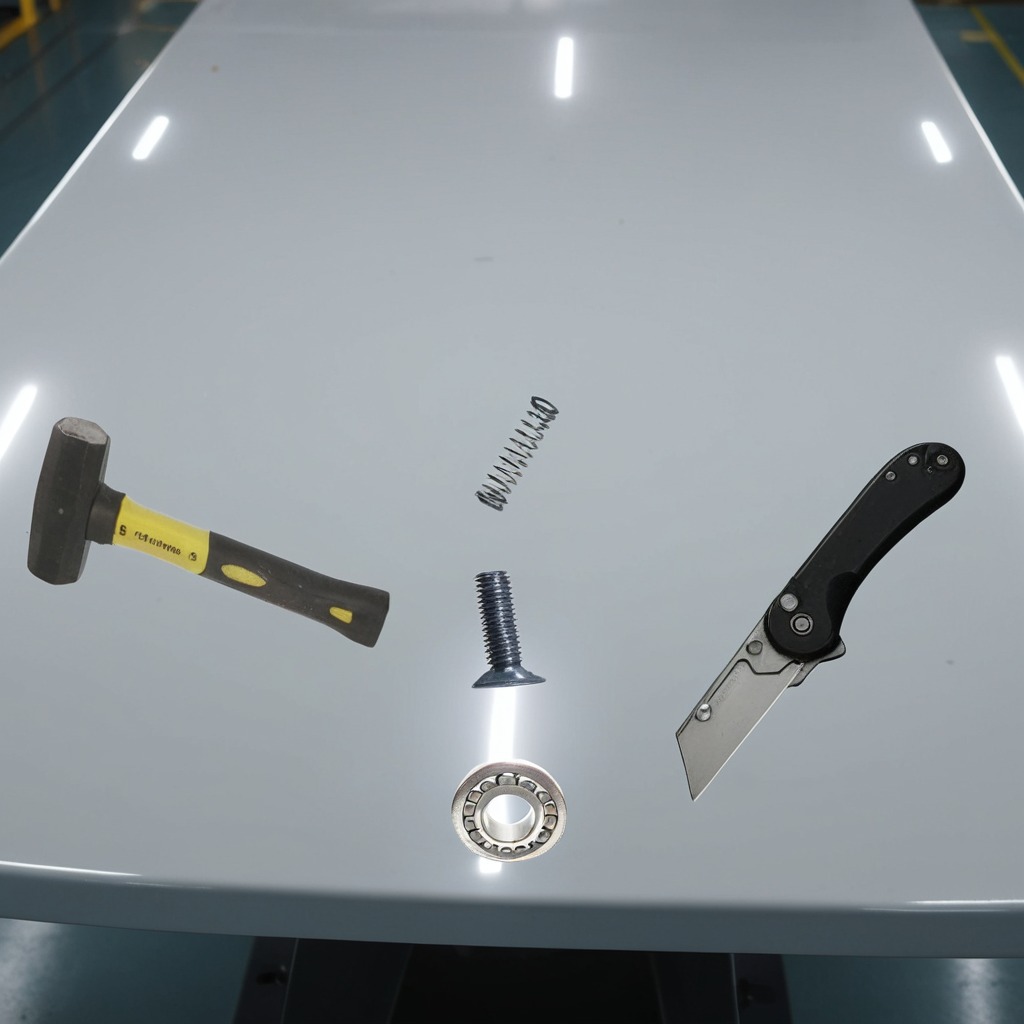
A ball bearing, a knife, a screw, a hammer, and a coiled metal spring are lying on the table.